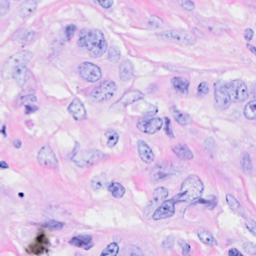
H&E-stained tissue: Breast